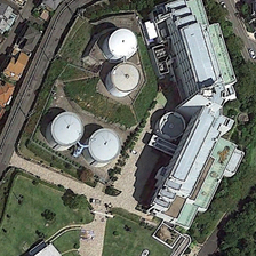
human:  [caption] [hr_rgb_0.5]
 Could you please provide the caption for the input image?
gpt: There are many trees near the oil refinery.

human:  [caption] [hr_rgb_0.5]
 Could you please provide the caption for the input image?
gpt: There are many trees around the oil refinery.

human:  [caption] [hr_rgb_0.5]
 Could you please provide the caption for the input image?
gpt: There are many trees around the oil refinery.

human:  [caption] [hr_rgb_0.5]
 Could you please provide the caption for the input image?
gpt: there are dark trees and light colored trees .

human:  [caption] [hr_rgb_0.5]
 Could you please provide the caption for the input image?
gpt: There are many trees around the oil refinery.